Aerial crown-view tile of a tropical tree (Barro Colorado Island, Panama), acquired 20250414:
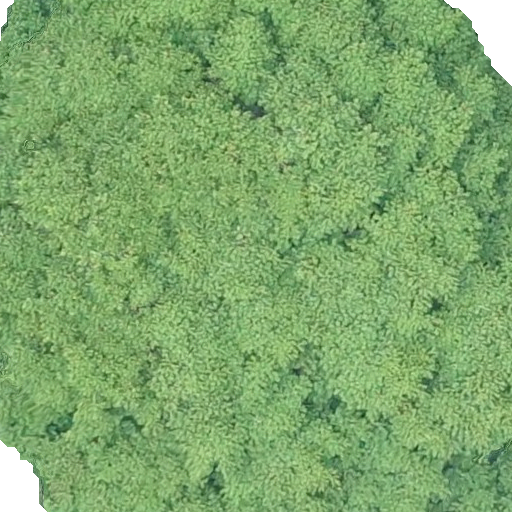
Species: Tachigali panamensis
GBIF accepted scientific name: Tachigali panamensis
Crown area: 541.932 m²